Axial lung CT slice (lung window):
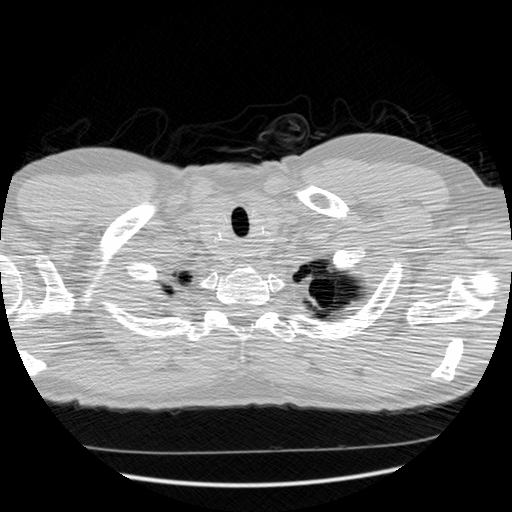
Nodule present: no